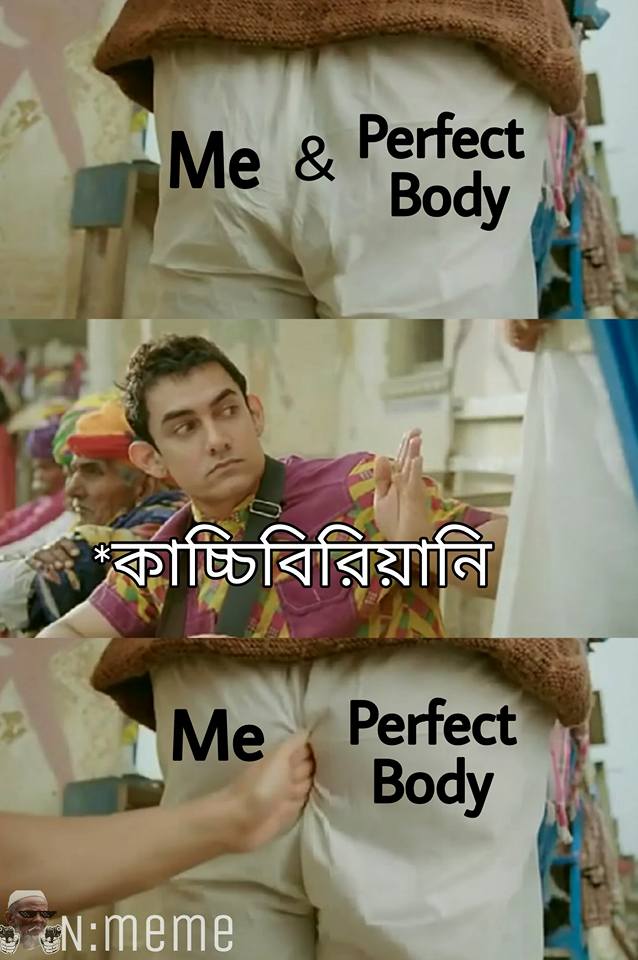
Caption: Me & Perfect Body   *কাচ্চিবিরিয়ানি     Me   Perfect Body
Label: non-hate